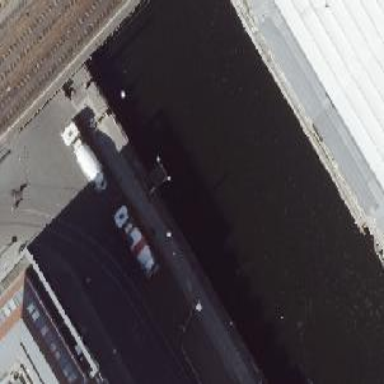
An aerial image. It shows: Commercial mooring.